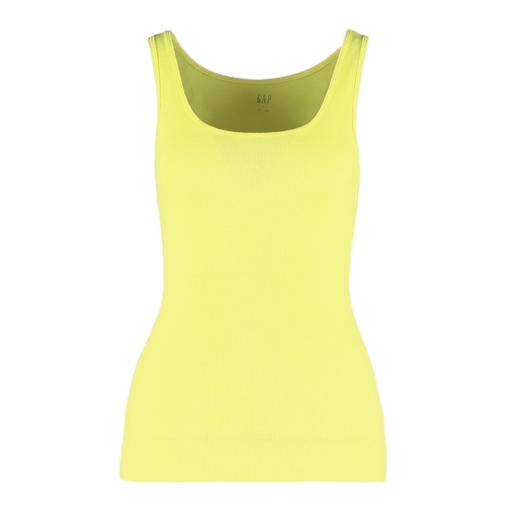
yellow ribbed tank, slim scoop tank, slim fit tank top, white background